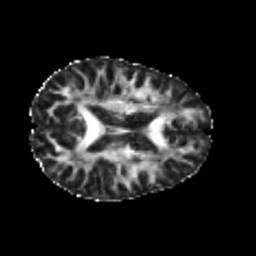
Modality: FA
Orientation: axial
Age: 23
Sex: female
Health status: healthy
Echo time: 0.074 s